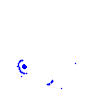
Particle: electron